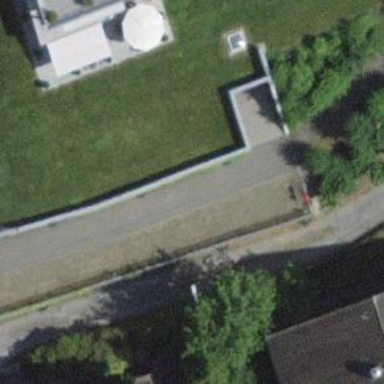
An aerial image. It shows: Wall barrier.